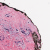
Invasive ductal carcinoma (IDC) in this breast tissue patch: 0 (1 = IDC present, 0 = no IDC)